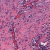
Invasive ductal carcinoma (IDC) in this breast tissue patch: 0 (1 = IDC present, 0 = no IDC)